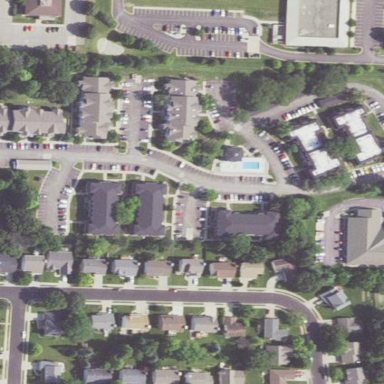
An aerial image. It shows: Residential area with apartments.